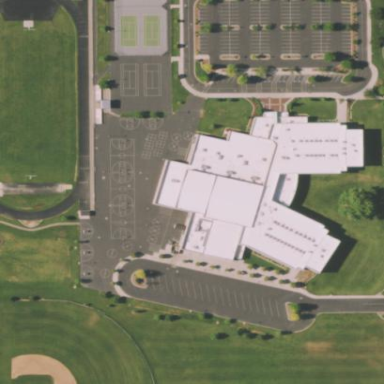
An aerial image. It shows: School.